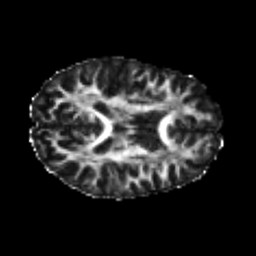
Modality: FA
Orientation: axial
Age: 26
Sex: female
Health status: healthy
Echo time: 0.074 s